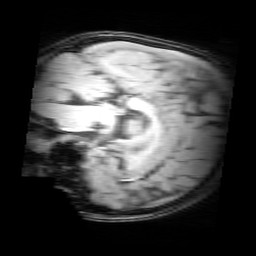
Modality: MP2RAGE
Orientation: sagittal
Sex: male
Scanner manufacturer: siemens
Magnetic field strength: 3 T
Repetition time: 5 s
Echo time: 0.00368 s